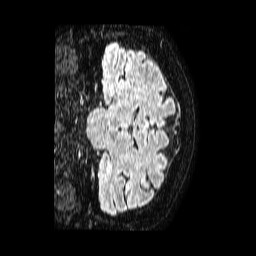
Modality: FLAIR
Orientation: coronal
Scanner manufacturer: philips
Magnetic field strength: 1.5 T
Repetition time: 4.8 s
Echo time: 0.3 s